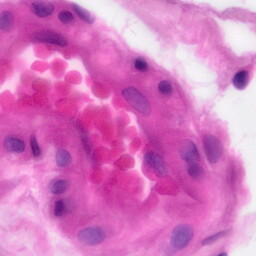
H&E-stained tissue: Pancreatic